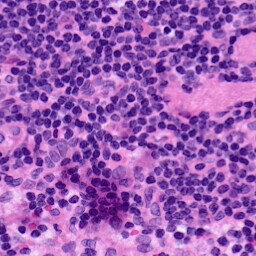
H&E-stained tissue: LymphNode